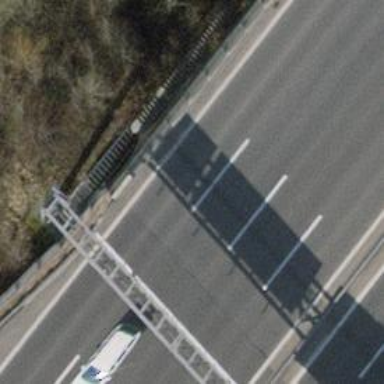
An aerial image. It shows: Asphalt bridge over motorway.